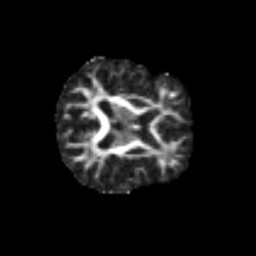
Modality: FA
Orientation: axial
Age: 67
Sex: female
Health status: ill
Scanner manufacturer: siemens
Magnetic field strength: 3 T
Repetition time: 8.7 s
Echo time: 0.11 s